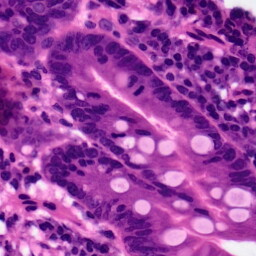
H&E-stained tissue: Pancreatic